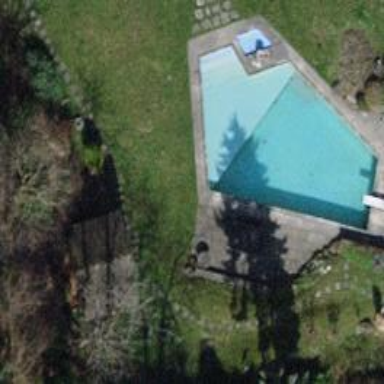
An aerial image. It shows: Personal swimming pool located on leisure land.